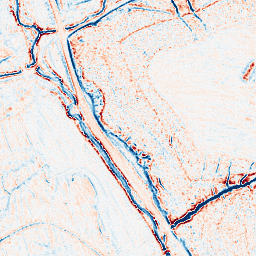
Category: edge_preserving
Decomposition family: anisotropic_diffusion
Decomposition parameters: iterations: 10
kappa: 30
gamma: 0.1
Upsampling method: linear_exact
Upsampling parameters: scale: 4
Upsampling scale: 4